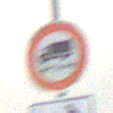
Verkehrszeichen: TatsaechlicheLaenge
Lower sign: RichtungsangabeDurchPfeile5
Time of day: MorningAfternoon
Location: Outdoor (Nature)
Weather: Overcast
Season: Winter
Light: Natural